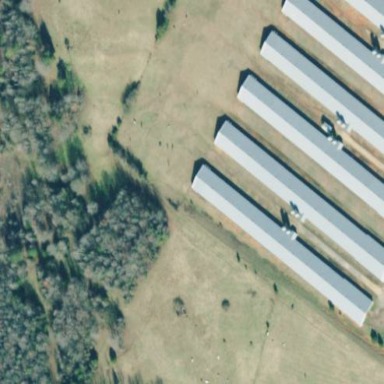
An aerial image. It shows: Poultry house.